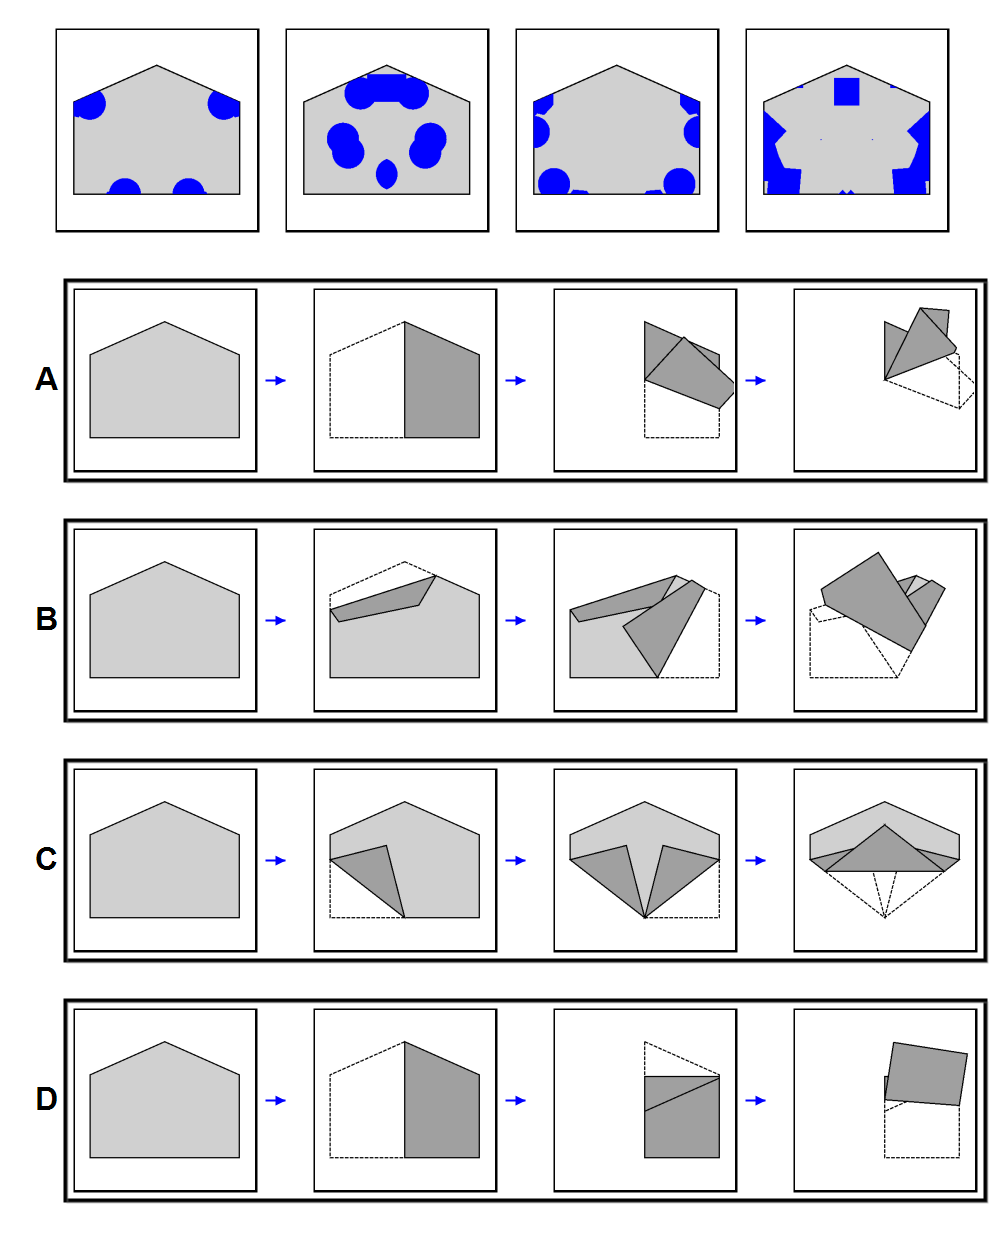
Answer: A